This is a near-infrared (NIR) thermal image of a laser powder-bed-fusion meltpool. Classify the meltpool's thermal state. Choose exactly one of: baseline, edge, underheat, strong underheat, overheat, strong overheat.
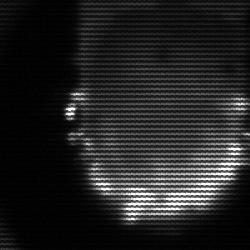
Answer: baseline